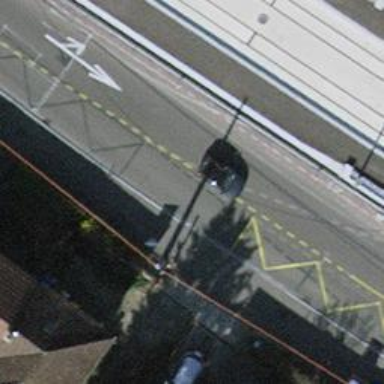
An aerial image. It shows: Asphalt sidewalk.